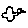
Label: bird